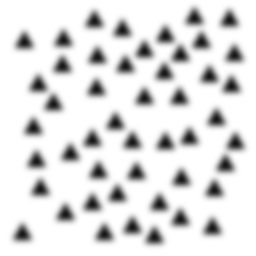
Squares: 0
Triangles: 48
Stars: 0
Total shapes: 48